Current action and preconditions to check: path_clear

Your task: For each precondition in the list above, predict whether it will hold at this action.

Consider the current scene as observed from the mobile robot's camera, and analyze the predicted future states of all dynamic agents (e.g., people, animals, vehicles, or any moving entities) within the NEXT SECOND.

IMPORTANT: Only answer "very likely" if you are absolutely certain—based on strong, clear evidence—that a dynamic agent will violate the precondition in the predicted future state. Do NOT answer "very likely" for unlikely, ambiguous, or low-probability risks.

Ask yourself for each precondition: Is there a high probability, with clear and convincing evidence, that the predicted future states of any dynamic agent will interfere with the predicted future state of the currently executing action within the NEXT SECOND, causing that precondition to fail?

Assess the risk level based on these predictions. Use "likely" or "very likely" if motions create a clear risk of interference.

Use "neutral" or "improbable" if agents are nearby but their predicted paths are clearly diverging or non-conflicting.

Failure Risk Categories: "very improbable", "improbable", "neutral", "likely", "very likely"

Answer Format: Output ONLY the probability_of_failure value from these categories: "very improbable", "improbable", "neutral", "likely", "very likely"

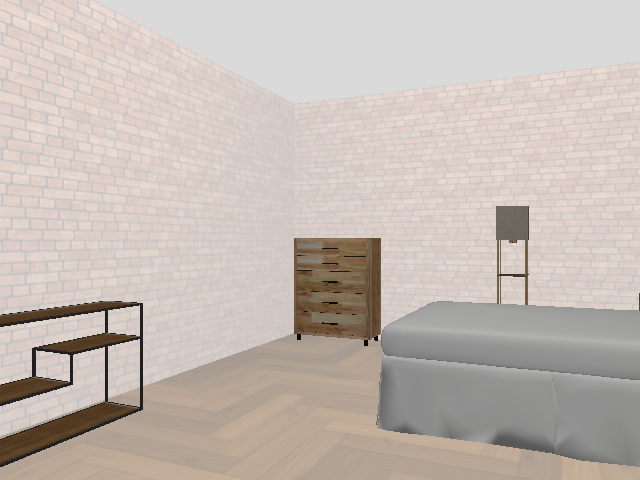

Answer: very improbable